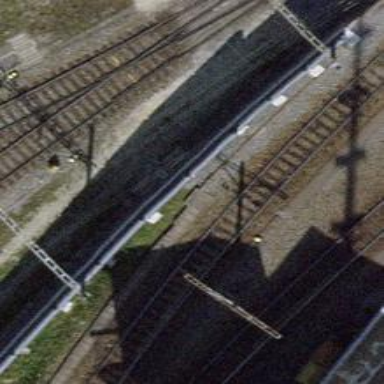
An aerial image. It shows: Yard with single rail track. The railway track is electrified with contact line for service purposes.